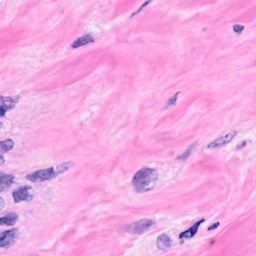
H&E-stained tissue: Breast